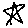
Label: star